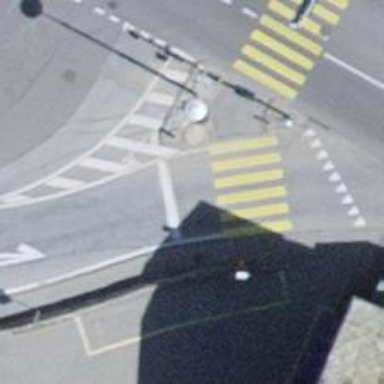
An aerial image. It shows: Road with traffic signals.